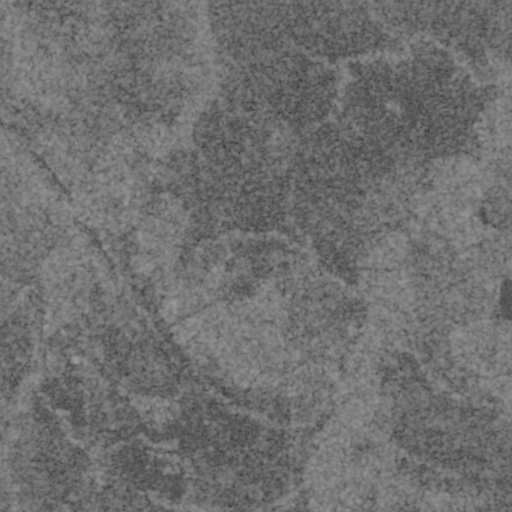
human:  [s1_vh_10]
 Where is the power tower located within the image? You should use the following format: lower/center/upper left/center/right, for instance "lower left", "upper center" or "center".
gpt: The power tower is located in the lower left of the image.
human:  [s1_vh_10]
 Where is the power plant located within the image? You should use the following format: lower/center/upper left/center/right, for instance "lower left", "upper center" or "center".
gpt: There is no power plant in the image.

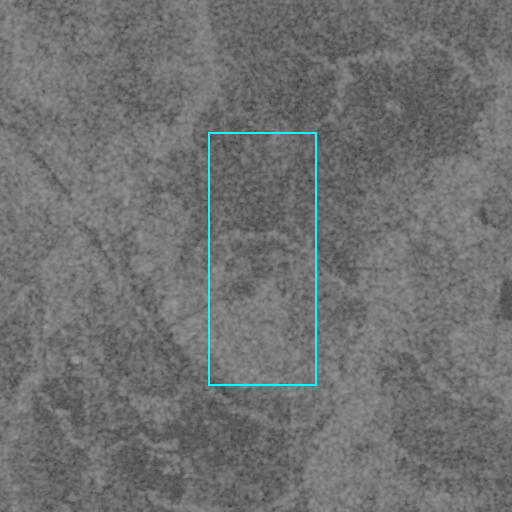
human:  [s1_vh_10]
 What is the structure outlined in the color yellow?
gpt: There is no yellow outline.
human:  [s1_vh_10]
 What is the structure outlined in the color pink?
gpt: There is no structure outlined in pink.